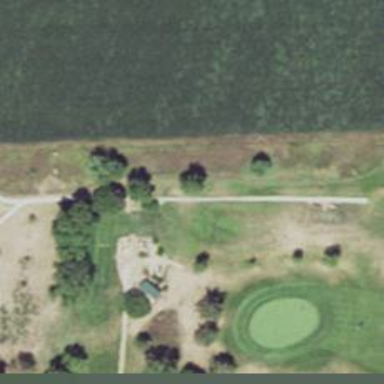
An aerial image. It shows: Golf tee.